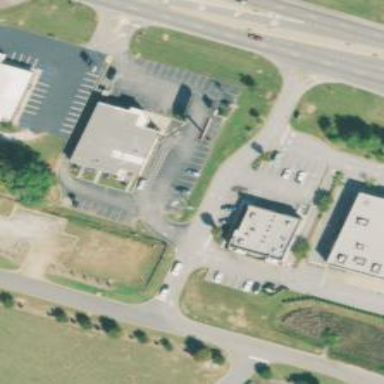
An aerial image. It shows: Healthcare clinic.